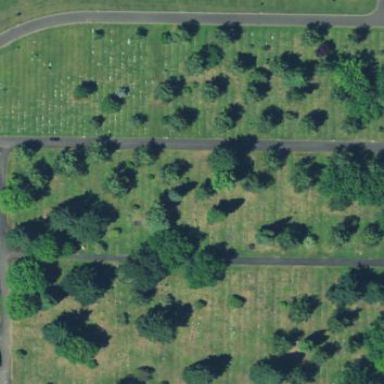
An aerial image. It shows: Cemetery.